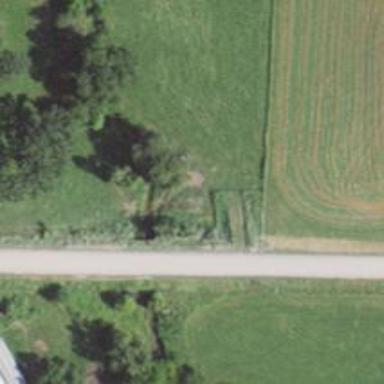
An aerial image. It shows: Culvert tunnel.